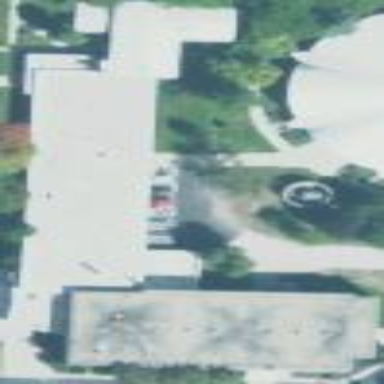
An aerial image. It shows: School building.